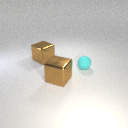
large brown metal cube behind large brown metal cube